Aerial crown-view tile of a tropical tree (Barro Colorado Island, Panama), acquired 20240813:
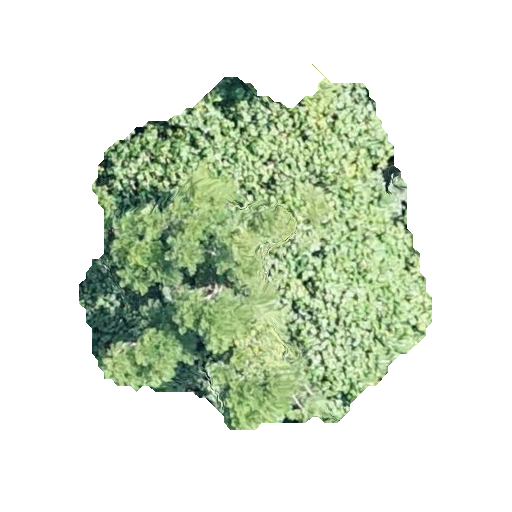
Species: Jacaranda copaia
GBIF accepted scientific name: Jacaranda copaia
Crown area: 139.196 m²